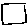
Label: square